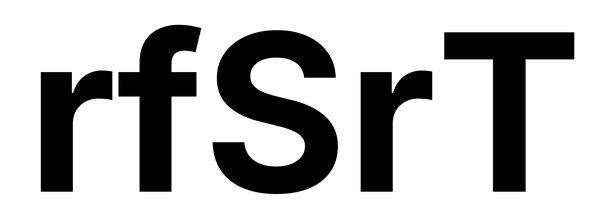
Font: Inter_Bold